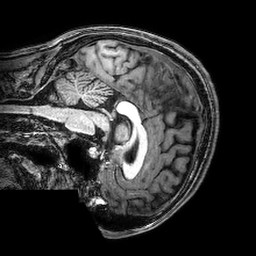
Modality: T1w
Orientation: sagittal
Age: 20
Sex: male
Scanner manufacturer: philips
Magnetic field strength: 3 T
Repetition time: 0.008196 s
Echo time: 0.00375 s